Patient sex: M
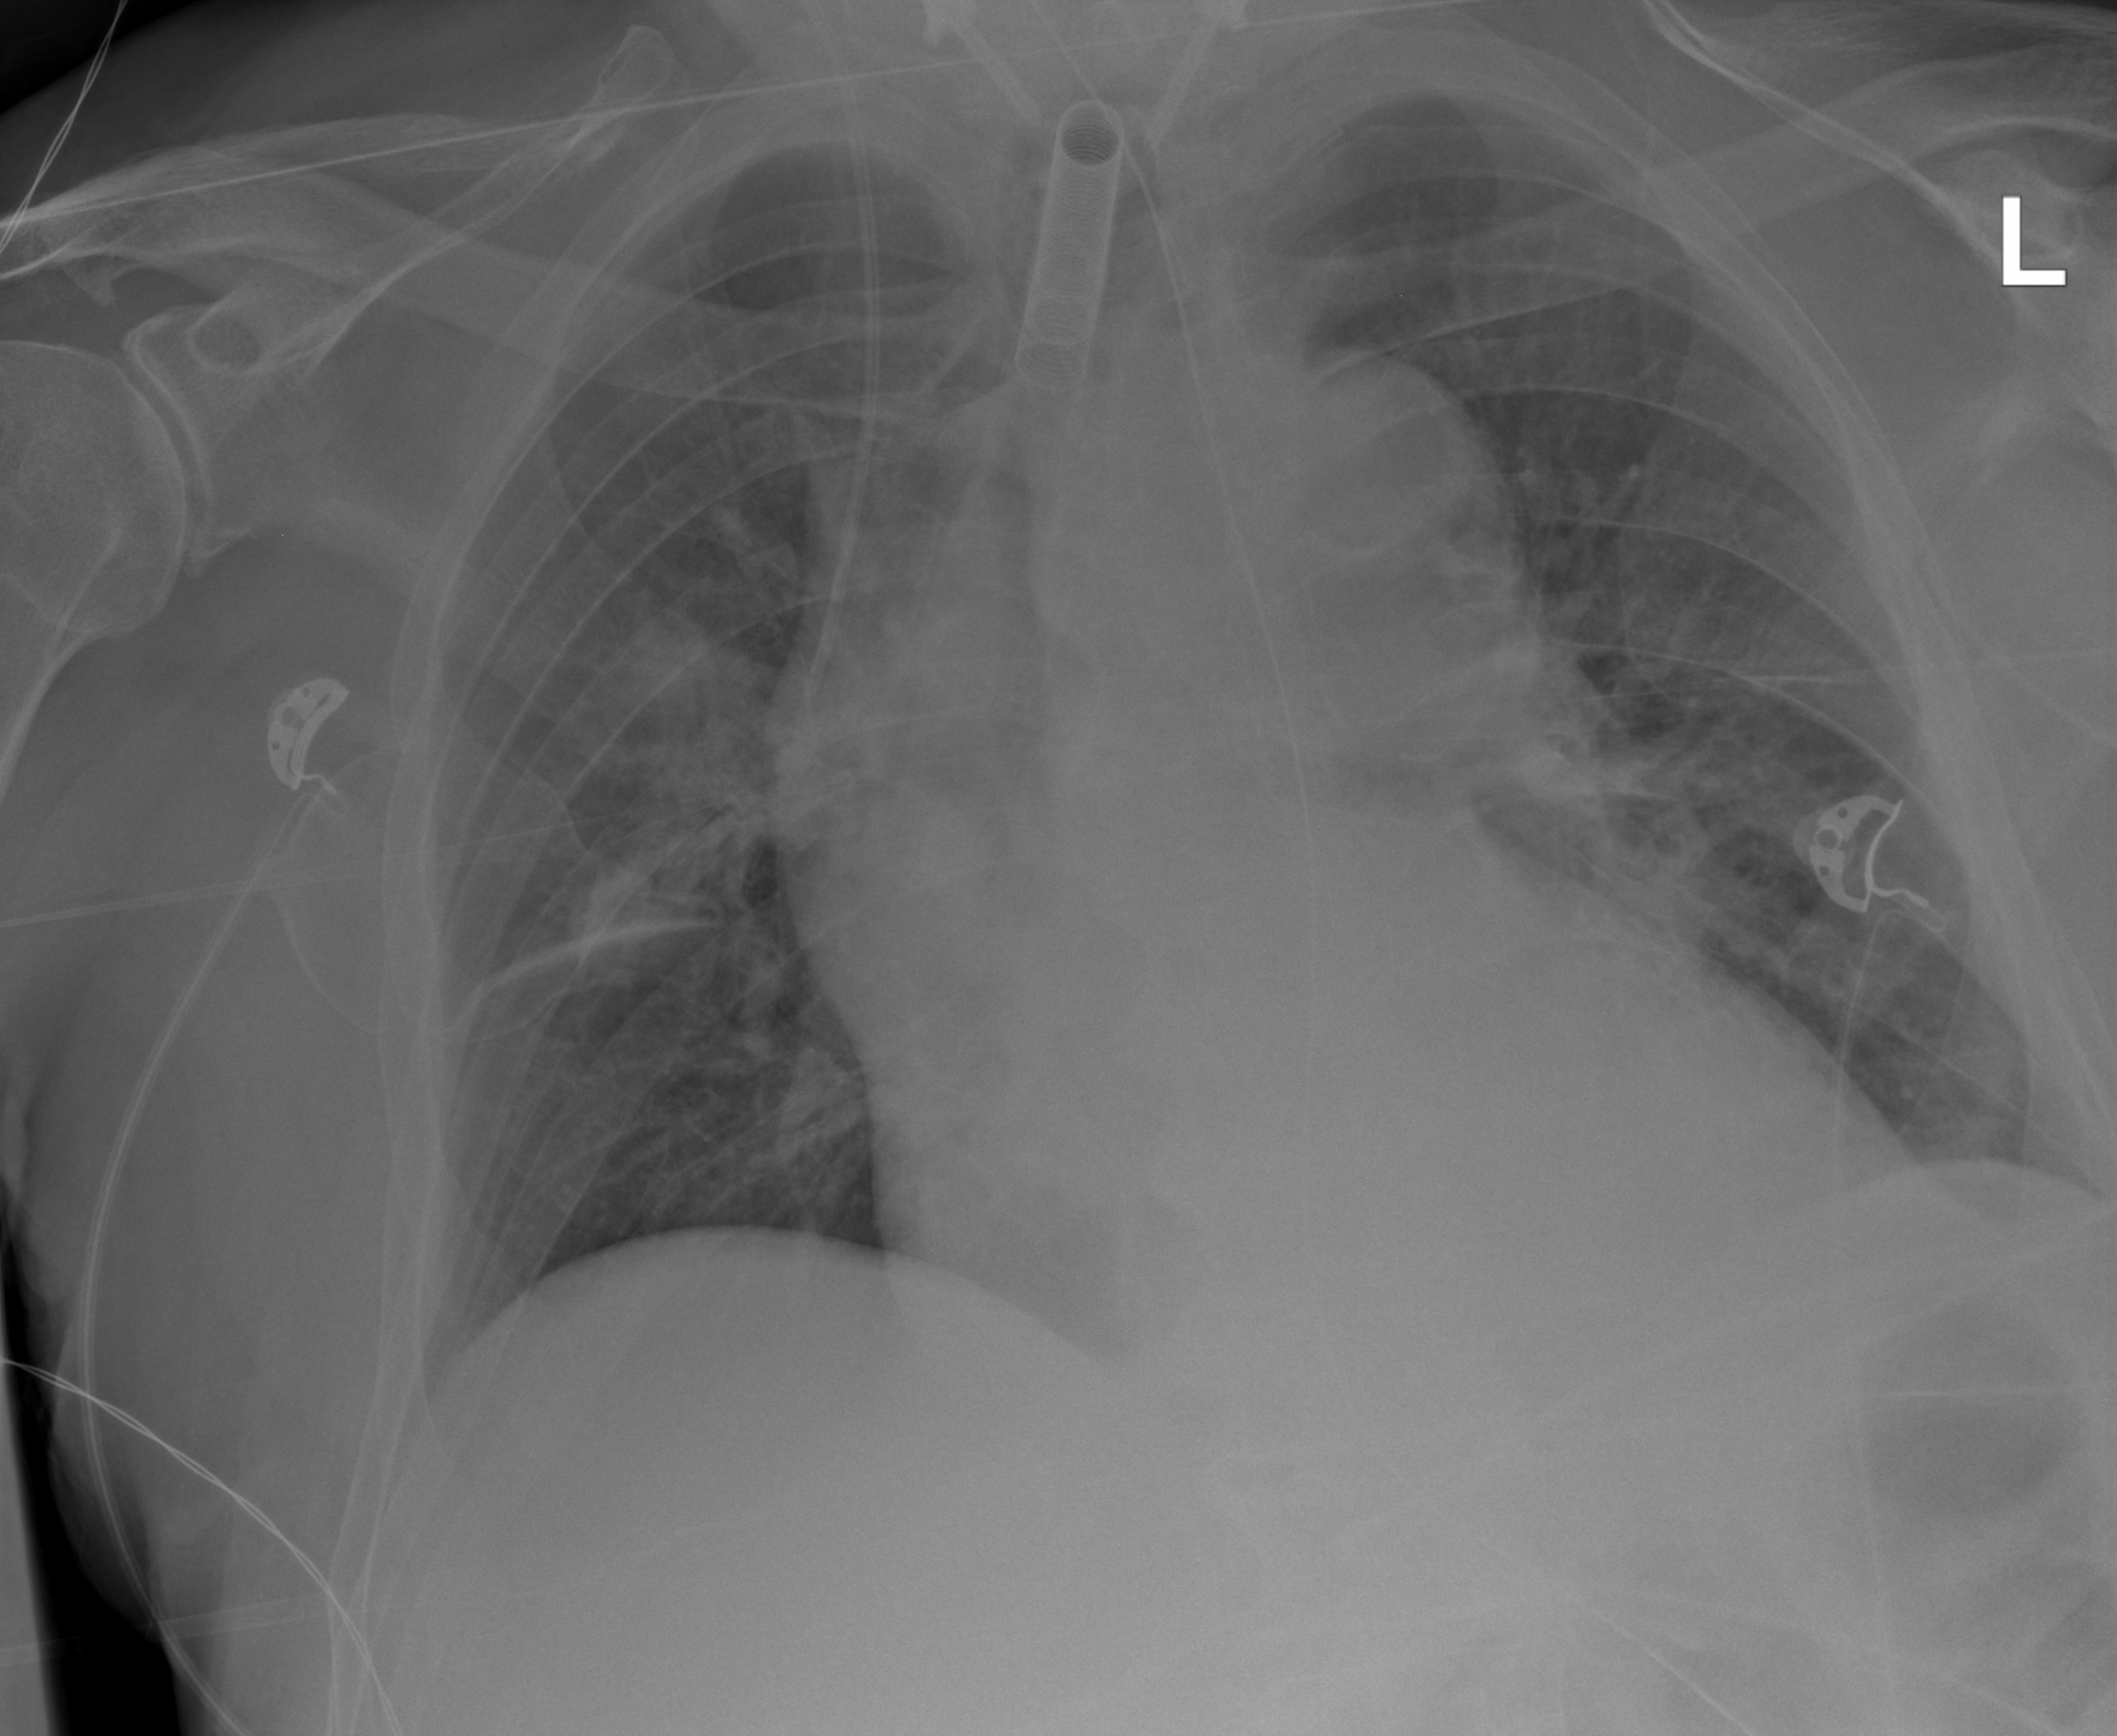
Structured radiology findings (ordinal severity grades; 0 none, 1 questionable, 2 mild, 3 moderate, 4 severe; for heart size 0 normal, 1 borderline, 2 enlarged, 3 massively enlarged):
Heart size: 2
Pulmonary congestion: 2
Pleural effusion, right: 0
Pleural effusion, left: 0
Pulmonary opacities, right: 2
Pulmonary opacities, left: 1
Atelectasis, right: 2
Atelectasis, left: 0